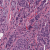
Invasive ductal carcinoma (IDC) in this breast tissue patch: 1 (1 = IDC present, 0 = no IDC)